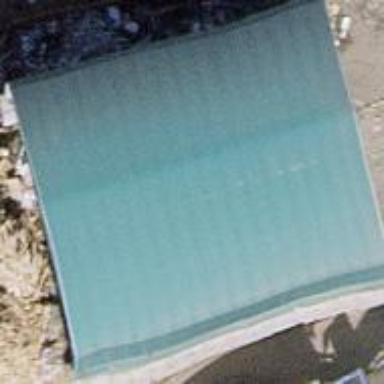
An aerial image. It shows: View of roof of building.